Interaction volume radius: 5 \u00c5
Interaction volume height: 35 \u00c5
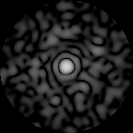
Disorder parameter: 0.8432